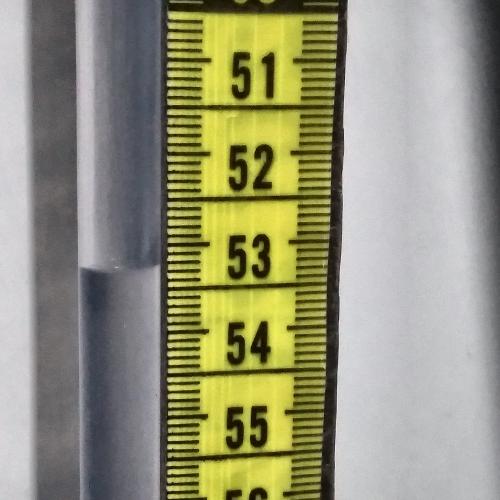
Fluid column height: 53.2 cm